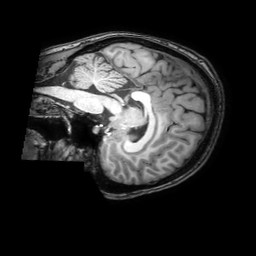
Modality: T1w
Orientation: sagittal
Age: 20
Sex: female
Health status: healthy
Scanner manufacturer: philips
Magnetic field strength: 3 T
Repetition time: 0.0079 s
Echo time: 0.0035 s